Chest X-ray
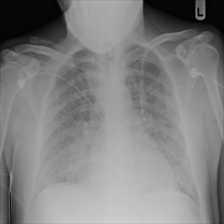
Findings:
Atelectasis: negative
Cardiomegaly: negative
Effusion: negative
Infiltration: negative
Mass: negative
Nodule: negative
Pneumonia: negative
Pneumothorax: negative
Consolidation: negative
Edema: negative
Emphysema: negative
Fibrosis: negative
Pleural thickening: negative
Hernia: negative